Question: The OpenLayers community provides many examples on this page :
<URL>
My goal is to be able to understand each example (for example : Draw Features) and then use the technics in my own website project.
The problem is that when I work with the code they provide below each example, it does not work
Then, I downloaded the ol package from here :
<URL>
The problem is that for each example there is 3 files : ".js" file, ".map.js" file and ".html" file. (see picture)

the problem is that the ".js" file contain some code that I could not understand
but I think it refers to other functions in a separate common.js file there in the folder.
'''
(window.webpackJsonp = window.webpackJsonp || []).push([
[29], {
22622: function(e, n, t) {
"use strict";
t.r(n);
var o, a = t(66),
c = t(3),
r = t(2),
w = t(9),
u = t(10),
i = t(5),
d = t(19),
s = new i.a({
source: new w.b
}),
p = new u.a({
wrapX: !1
}),
m = new d.a({
source: p
}),
map = new c.a({
layers: [s, m],
target: "map",
view: new r.a({
center: [-11e6, 46e5],
zoom: 4
})
}),
l = document.getElementById("type");
function y() {
"None" !== l.value && (o = new a.c({
source: p,
type: l.value
}), map.addInteraction(o))
}
l.onchange = function() {
map.removeInteraction(o), y()
}, document.getElementById("undo").addEventListener("click", (function() {
o.removeLastPoint()
})), y()
}
},
[
[22622, 0]
]
]);
//# sourceMappingURL=draw-features.js.map
'''
The problem is that common.js file is very long, weird and delicate to understand how it works, see below snippet
'''
!(function (t) {
function e(e) {
for (
var r, a, s = e[0], h = e[1], l = e[2], u = 0, p = [];
u < s.length;
u++
)
(a = s[u]),
Object.prototype.hasOwnProperty.call(n, a) && n[a] && p.push(n[a][0]),
(n[a] = 0);
for (r in h) Object.prototype.hasOwnProperty.call(h, r) && (t[r] = h[r]);
for (c && c(e); p.length; ) p.shift()();
return o.push.apply(o, l || []), i();
}
function i() {
for (var t, e = 0; e < o.length; e++) {
for (var i = o[e], r = !0, s = 1; s < i.length; s++) {
var h = i[s];
0 !== n[h] && (r = !1);
}
r && (o.splice(e--, 1), (t = a((a.s = i[0]))));
}
return t;
}
var r = {},
n = {
0: 0,
},
o = [];
'''
My questions are :
- - -
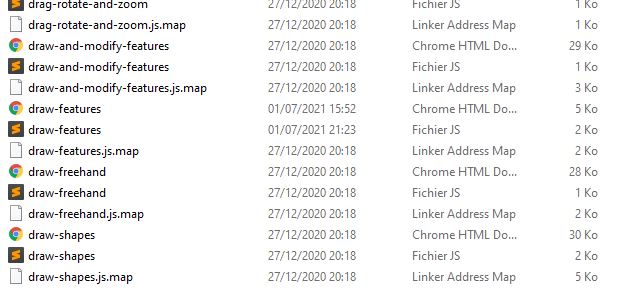
Answer: The procedure is described in the getting started <URL> .
The idea is that, when , you can 'import' only the modules you need from OpenLayers (and from other libraries). Then, you use a bundler (parcel, webpack or else) to extract the modules you are actually using from the entire OL library, and to pack them in a new javascript file, optionally linting or obfuscating it (remove comments, rename long variables to single letter etc to make is smaller and/or less readable). This JS file is the one you would use in your website.
The code that is shown on the various example pages is what one would typically use in the 1st step, i.e. you would have to bundle it and use the output JS in your website.
Two things to remember:
1. Node is required when developing only, it is not necessary to use it for your website nor to run it on a server.
2. It is a good idea to practice a bit the importing, bundling, publishing and to understand the possible configuration using dedicated tutorials, as OL tutorials assumes the reader is familiar with these aspects